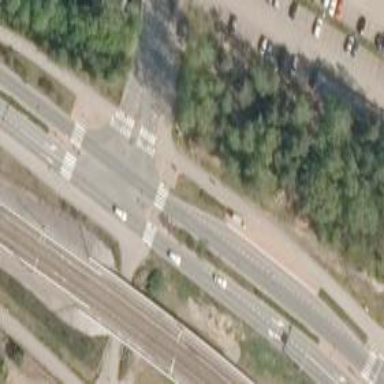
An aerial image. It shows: Uncontrolled crossing with pedestrian island.